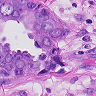
Metastatic tissue present: yes